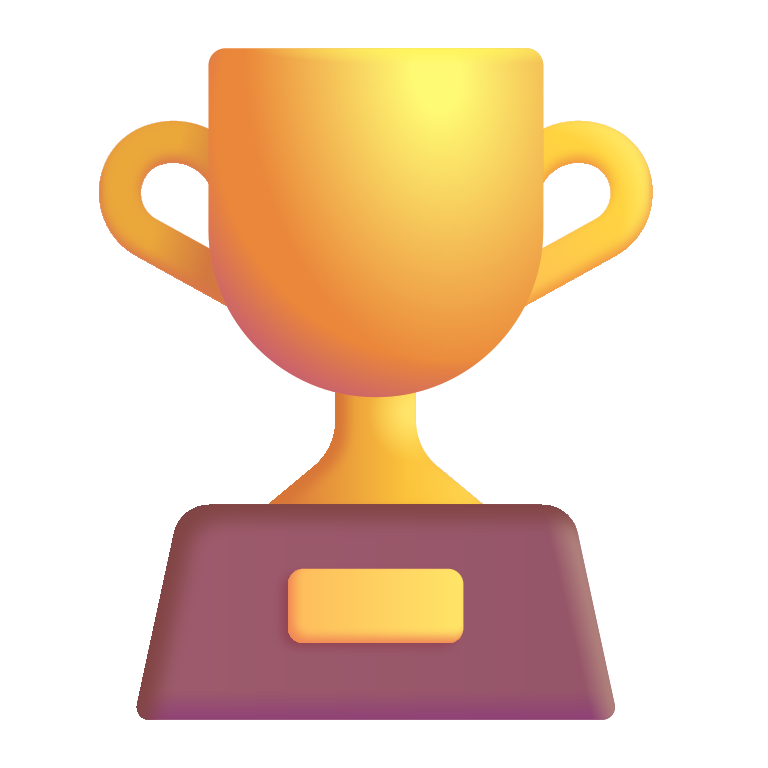
trophy color